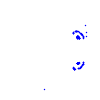
Particle: pion